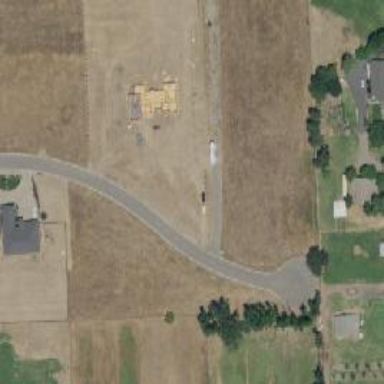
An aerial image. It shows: Driveway leading to service road.